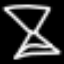
Label: hourglass